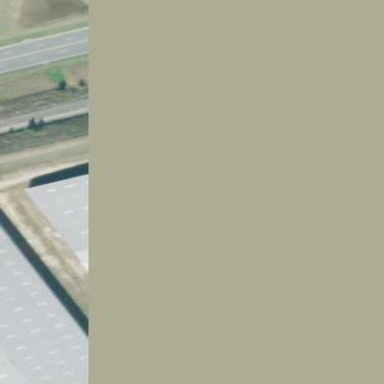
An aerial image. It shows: Warehouse building.